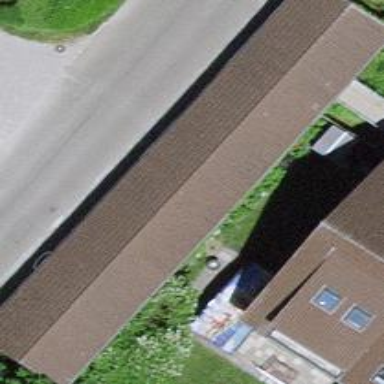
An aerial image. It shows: View of roof of building.